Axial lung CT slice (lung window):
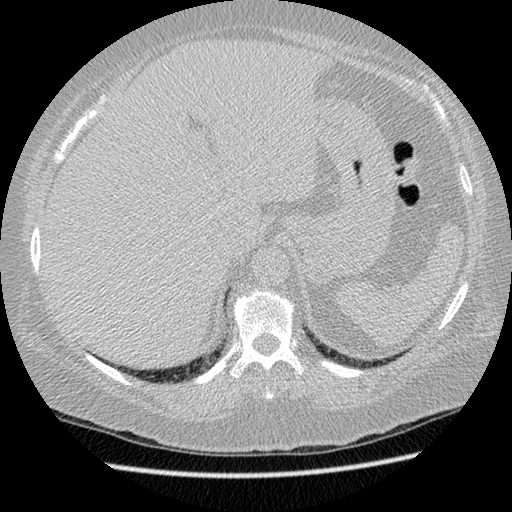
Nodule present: no